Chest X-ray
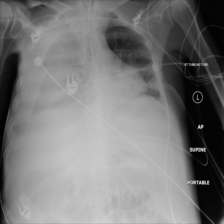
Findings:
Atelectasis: negative
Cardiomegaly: negative
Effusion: negative
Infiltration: negative
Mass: negative
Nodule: negative
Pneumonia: negative
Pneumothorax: negative
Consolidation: negative
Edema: negative
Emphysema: negative
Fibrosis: negative
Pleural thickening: negative
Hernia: negative